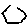
Label: hexagon